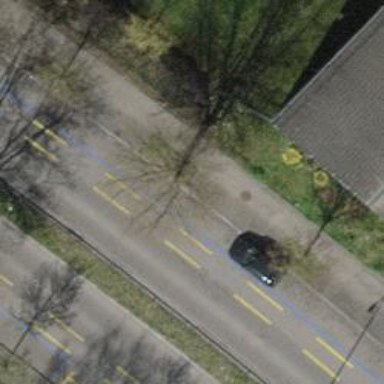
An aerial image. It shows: Avenue lined with trees.